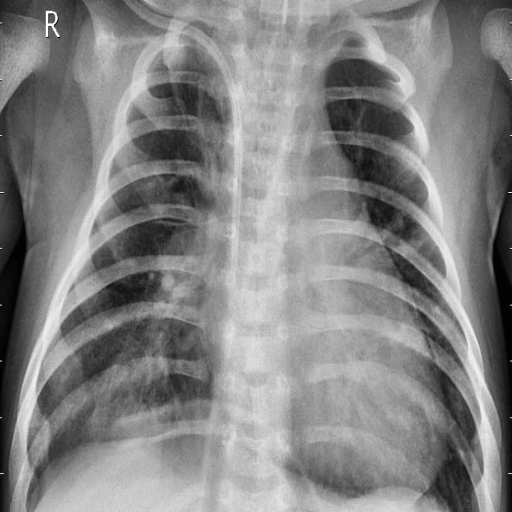
Finding: PNEUMONIA